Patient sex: M
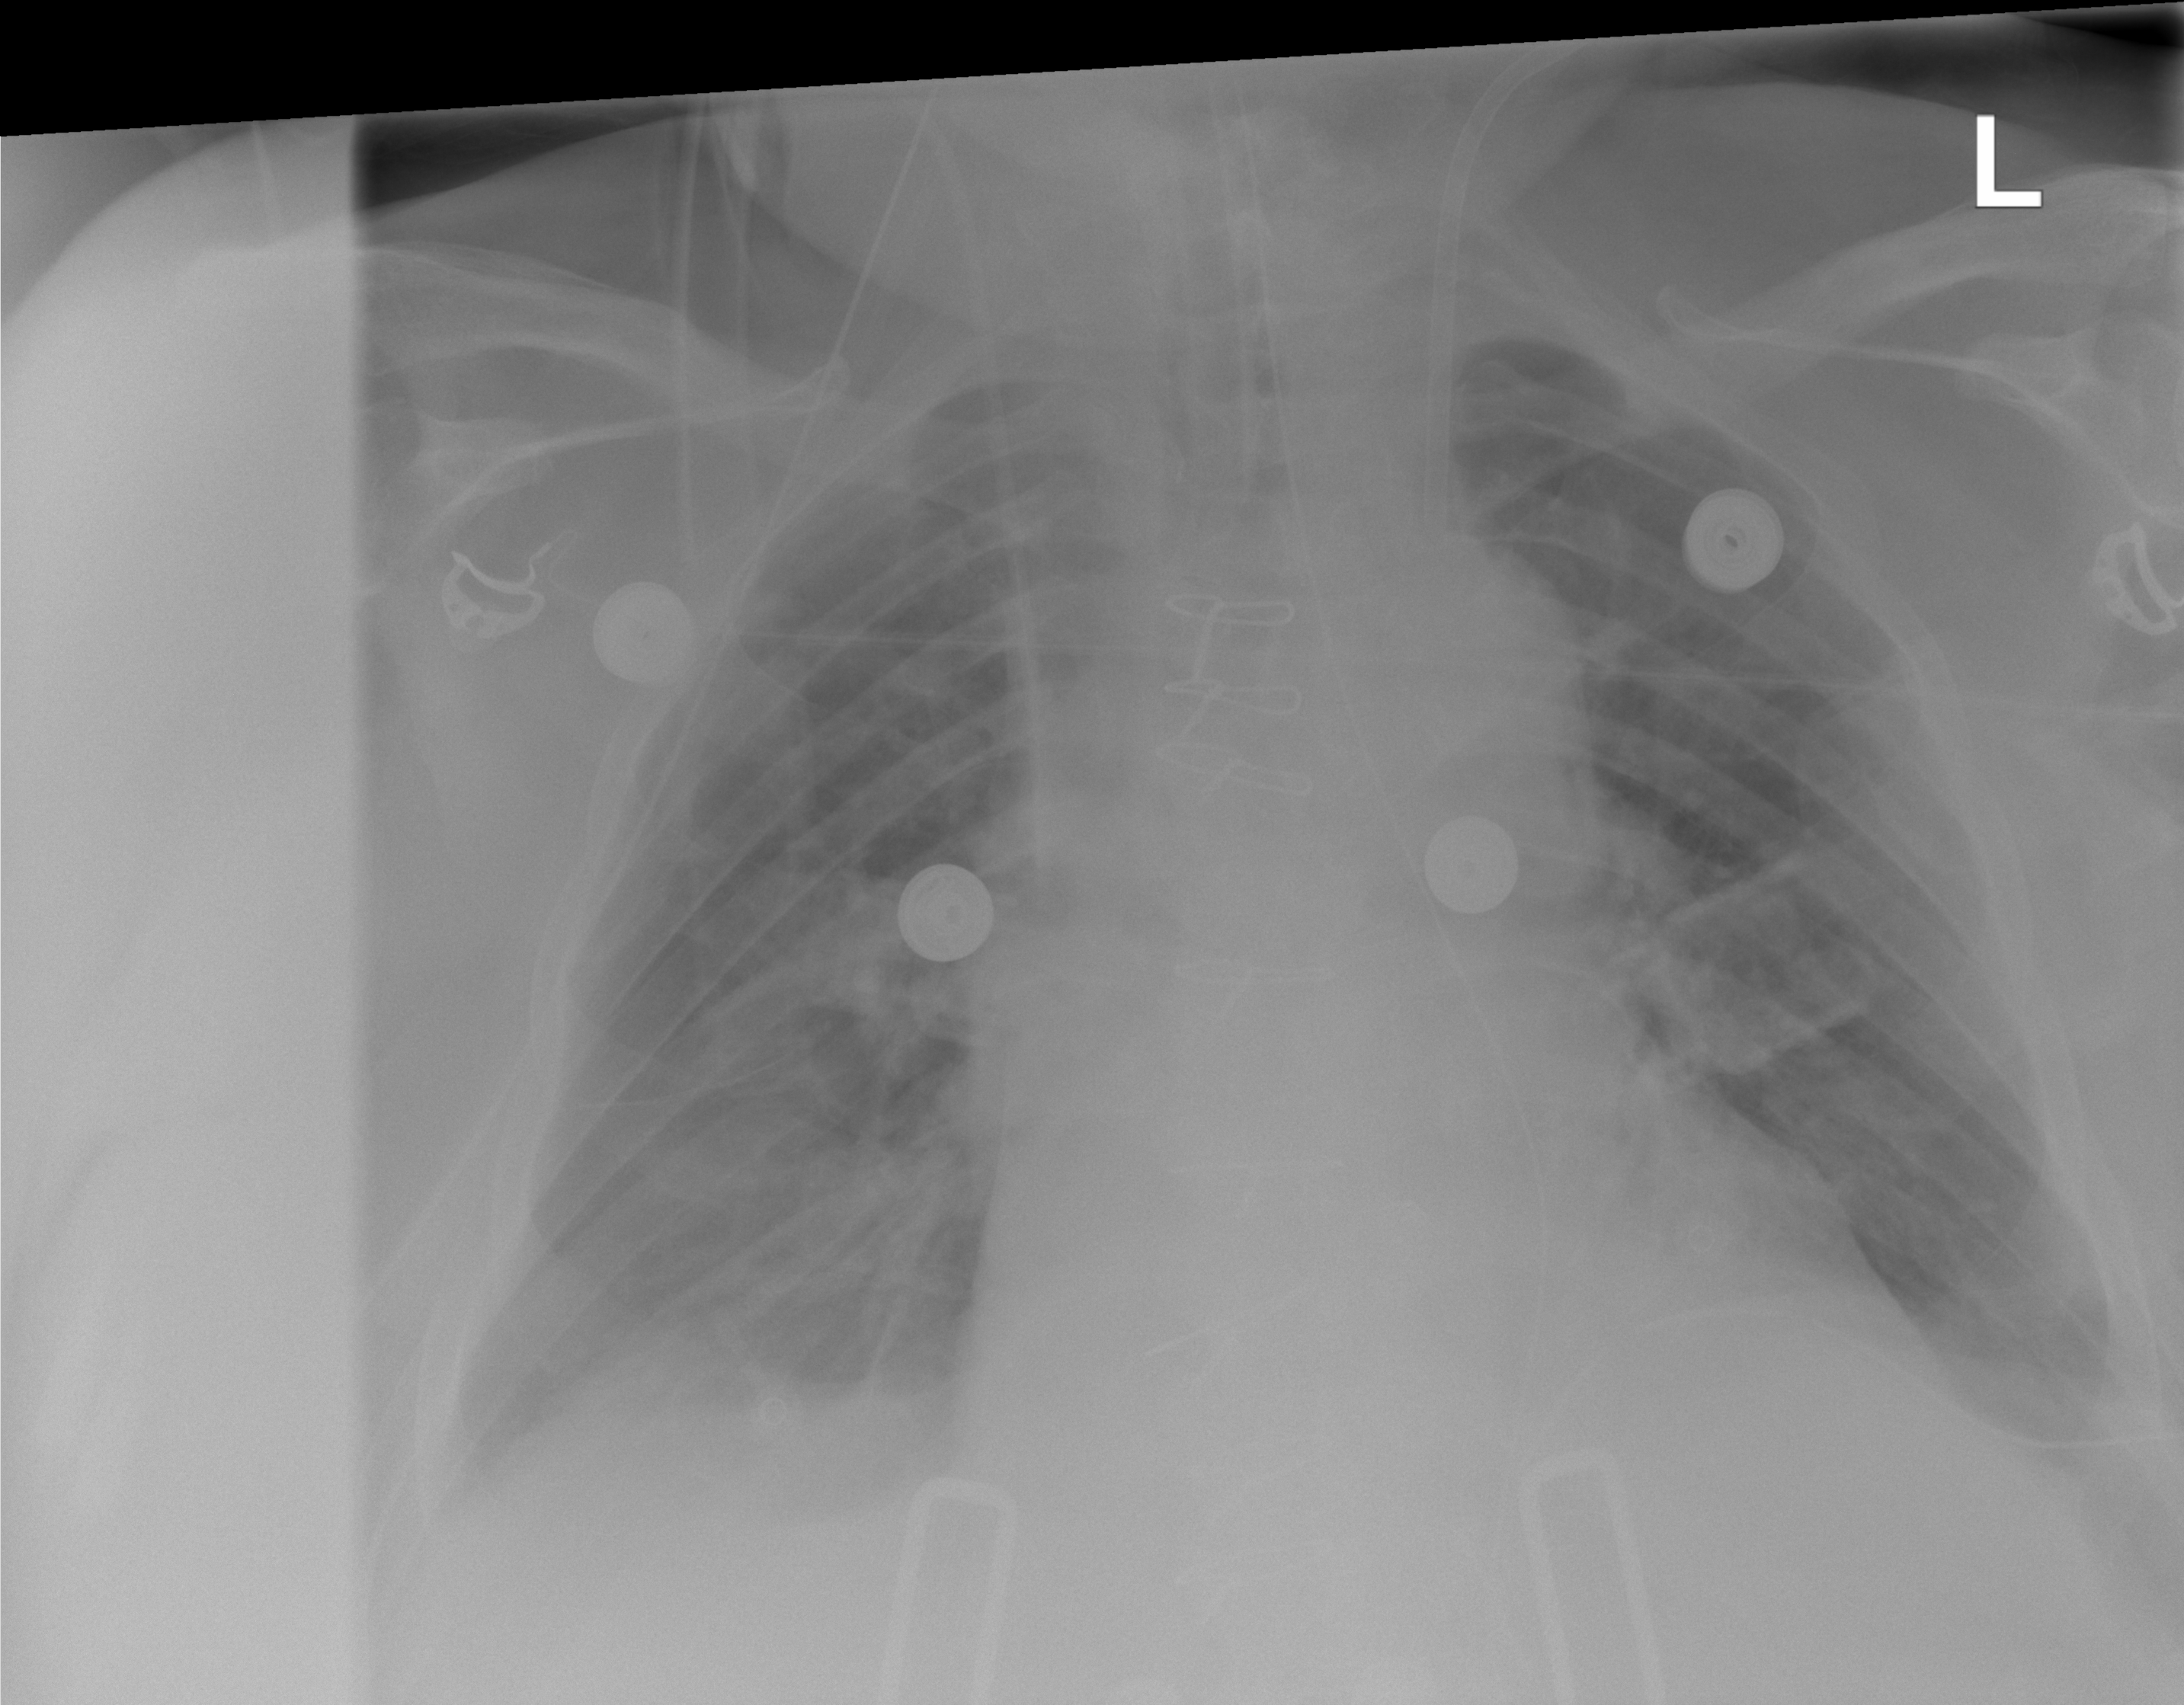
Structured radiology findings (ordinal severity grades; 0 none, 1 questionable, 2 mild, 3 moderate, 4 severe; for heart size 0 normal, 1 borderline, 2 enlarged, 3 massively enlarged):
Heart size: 3
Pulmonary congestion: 2
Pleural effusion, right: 1
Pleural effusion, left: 1
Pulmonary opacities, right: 1
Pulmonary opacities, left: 1
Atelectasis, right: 2
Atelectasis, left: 1